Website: macys
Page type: customer-info-address
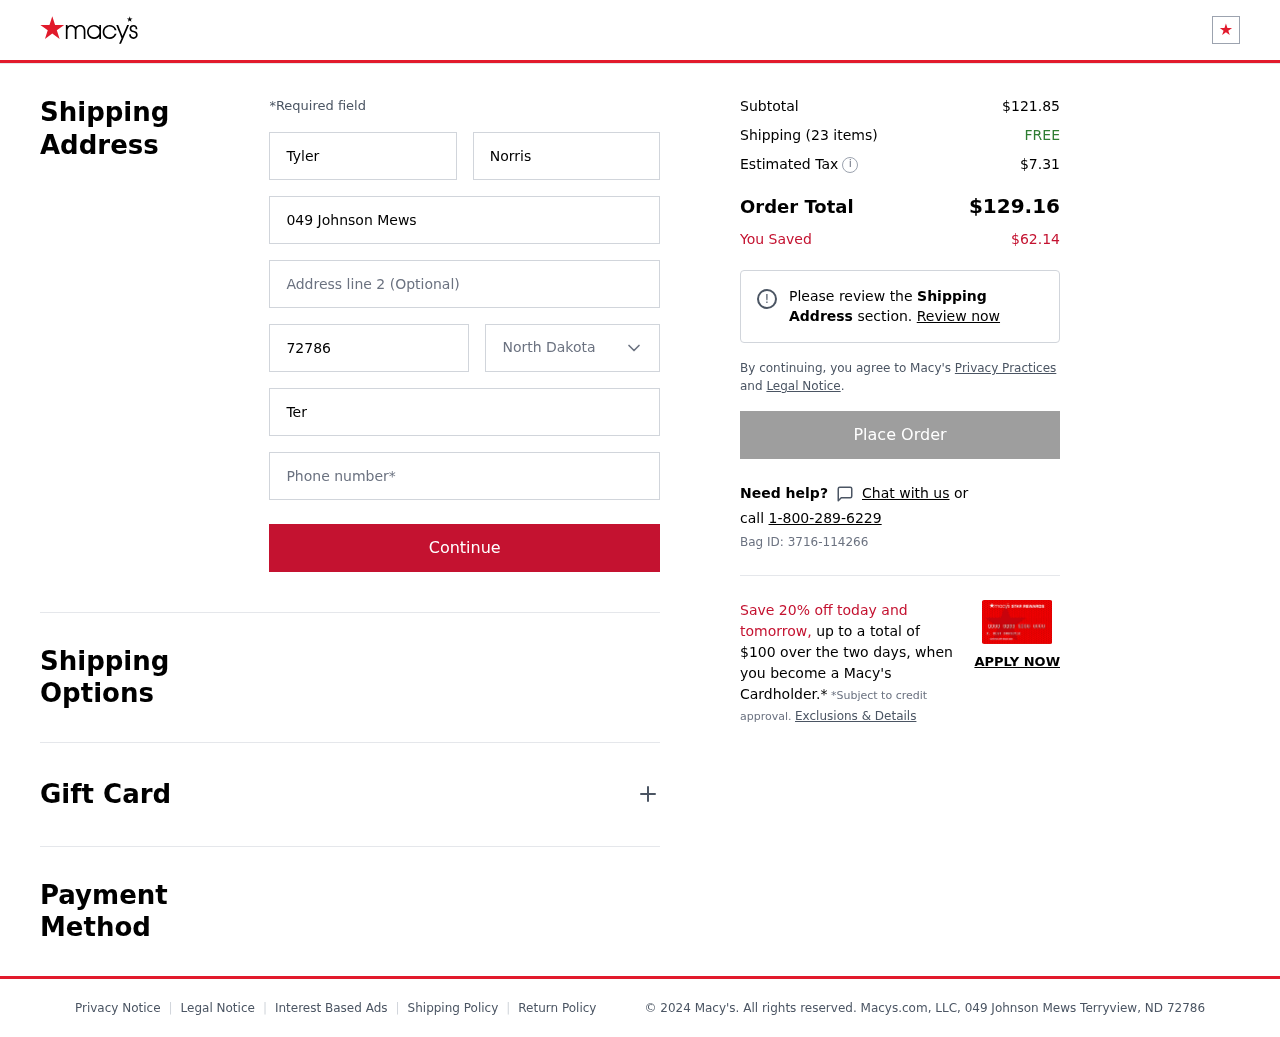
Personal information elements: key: PII_CITY
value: Terryview
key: PII_FIRSTNAME
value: Tyler
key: PII_LASTNAME
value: Norris
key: PII_PHONE
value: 6839833655
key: PII_POSTCODE
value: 72786
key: PII_STATE
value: North Dakota
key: PII_STREET
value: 049 Johnson Mews
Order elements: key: ORDER_SUBTOTAL
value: $121.85
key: ORDER_NUM_ITEMS
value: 23
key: ORDER_SHIPPING_COST
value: FREE
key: ORDER_TAX
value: $7.31
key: ORDER_TOTAL
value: $129.16
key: ORDER_SAVINGS
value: $62.14
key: ORDER_BAG_ID
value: Bag ID: 3716-114266